Question: I'm trying to sort the results of an array Index Match function and haven't had much luck.
My data set is:
'''
Salary (000s) | Team | Player
500 | Bears | Frank
900 | Bears | Paul
1200 | Bears | Andy
100 | Bears | Greg
600 | Bears | Larry
900 | Tigers| Moe
1800 | Tigers| Harry
125 | Tigers| Vince
'''
I want to extract an array of all Bears players in descending order of their salary using a formula. I CANNOT sort the table itself.
The desired outcome is the following list if using Bears as the target team:
'''
Andy
Paul
Larry
Frank
Greg
'''
Is this possible? The closest I have come is the below:
'''
=IFERROR(INDEX($D$3:$D$10,LARGE(IF($C$3:$C$10=$F$3,ROW($D$3:$D$10)-MIN(ROW($D$3:$D$10))+1),ROWS($J$3:J3))),"")
'''
The problem is, this formula just pulls in names in order of occurrence in the column. (Which again will not work for my particular scenario.) Ideally, I'd like to solve this with only the formula to avoid having to build a helper column into the datasheet.
I'd really appreciate any guidance anyone could offer on how to improve this equation to pull names in descending order of salary. Thank you very much for your time and your help.

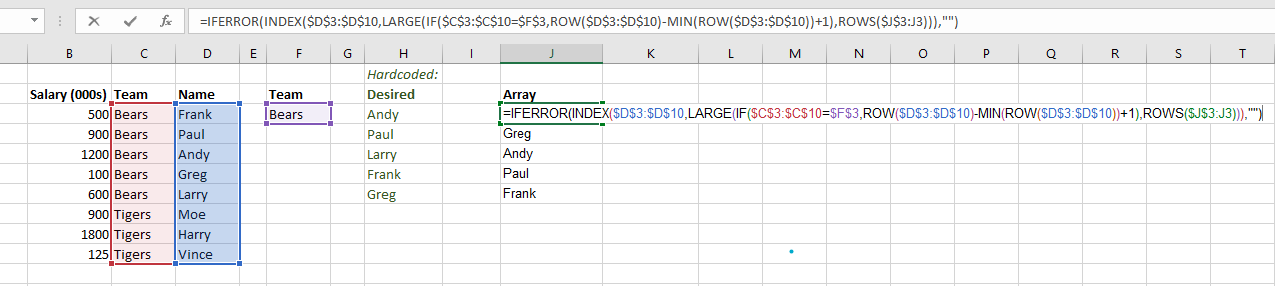
Answer: What I tried:
<URL>
Formula in 'E2':
'''
=INDEX(SORT(FILTER(A2:C9,B2:B9="Bears"),,-1),0,3)
'''
Or, for those who allready have <URL> may try:
'''
=TAKE(SORT(FILTER(A2:C9,B2:B9="Bears"),,-1),,-1)
'''
Or:
'''
=DROP(SORT(FILTER(A2:C9,B2:B9="Bears"),,-1),,2)
'''